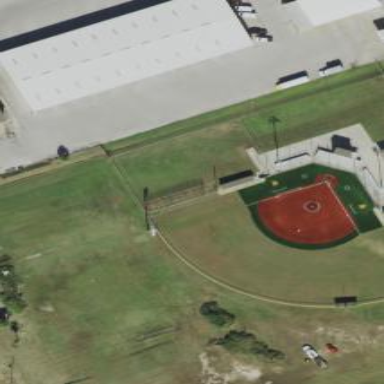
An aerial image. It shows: Softball pitch for leisure and sport activities.